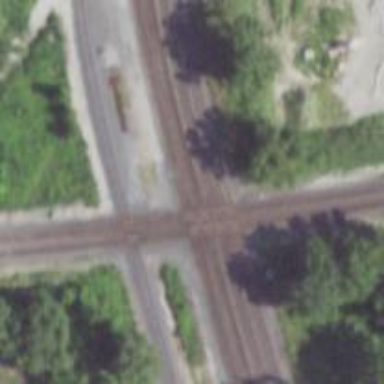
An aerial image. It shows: Railway crossing.